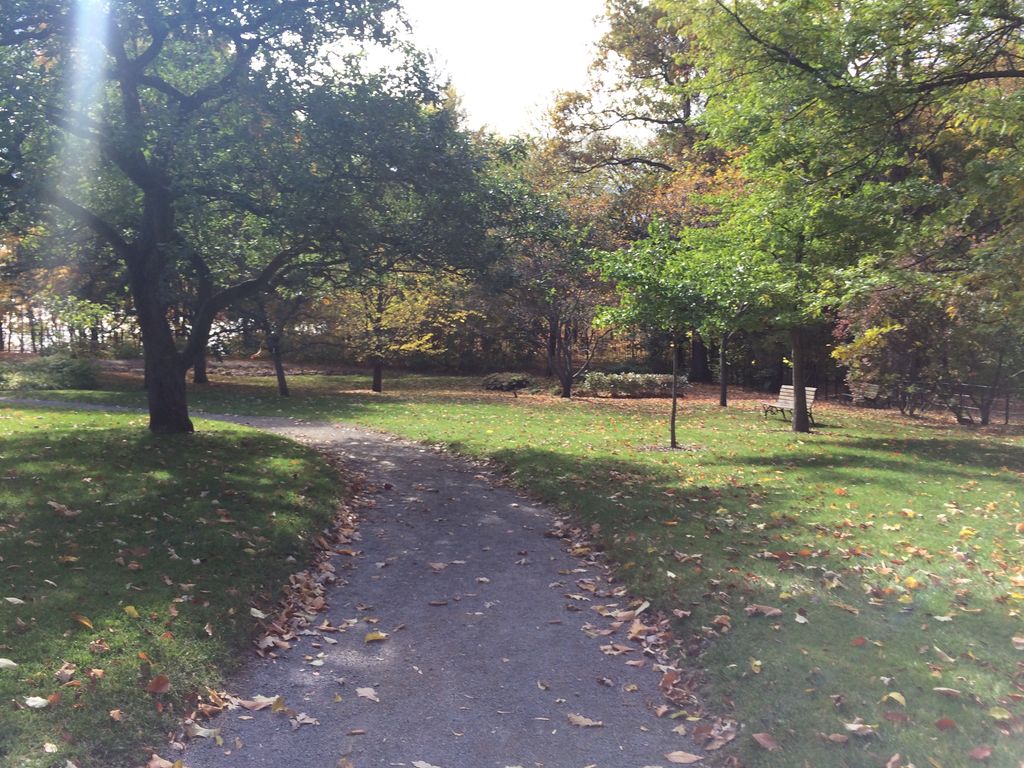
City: quebec_city